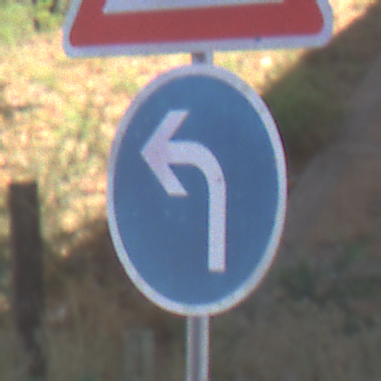
Verkehrszeichen: VorgeschriebeneFahrtrichtungLinks
Zusatzzeichen oben: Arbeitsstelle
Umgebung: Roofed, Underpass
Tageszeit: Midday
Wetter: Clear
Licht: Natural
Jahreszeit: NotSpecified
Kontrast: LowContrast